Question: I started to use ggplot in order to generate some graphs. I am using the very basic of the sample they have in their site for an "step graph": 'http://had.co.nz/ggplot2/geom_step.html'
I need something like the last example in that page. The issue I found is the example is in one DF and every Y has a different value in X. I have 3 sets to plot, all of them has the same X and Y values in all X. I don't get how to produce the graphic in R. In excel I create the first line and add the other 2 as new data series but I am lost in ggplot. Any advise is really appreciated.
My plot commands are now as this (each of them with different df):
'''
qplot(seq_along(x), x, data = df, geom="step", colour = trt)
'''
Is there a way to have one df with all the values? Any example will be great. Thanks in advance for your time
EDIT>>>>
Here is some data to see:
'''
head(df_nourbanas)
x trt
1 3 no urbanas
2 85 no urbanas
3 450 no urbanas
4 942 no urbanas
5 1362 no urbanas
6 1699 no urbanas
head(df_urbanas)
x trt
1 65 urbanas
2 1019 urbanas
3 2192 urbanas
4 3164 urbanas
5 3847 urbanas
6 4338 urbanas
head(df_todas)
x trt
1 3 todas
2 152 todas
3 1481 todas
4 3158 todas
5 4564 todas
6 5593 todas
'''
And this is what I need to have (this is in excel) directly form R using the steps mode

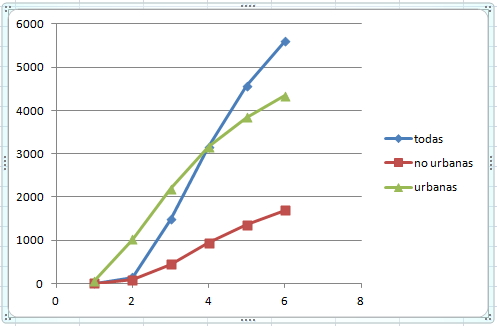
Answer: You are having problems because you are using implicit information in the data set: the order the points are, which becomes the x-axis position. Make this explicit and things become easier.
'''
df_nourbanas$idx <- seq(length=nrow(df_nourbanas))
df_urbanas$idx <- seq(length=nrow(df_urbanas))
df_todas$idx <- seq(length=nrow(df_todas))
'''
Now these 3 data sets can be combined.
'''
df_all <- rbind(df_nourbanas, df_urbanas, df_todas)
'''
and plotting them is just
'''
ggplot(df_all, aes(x=idx, y=x, colour=trt)) +
geom_step()
'''